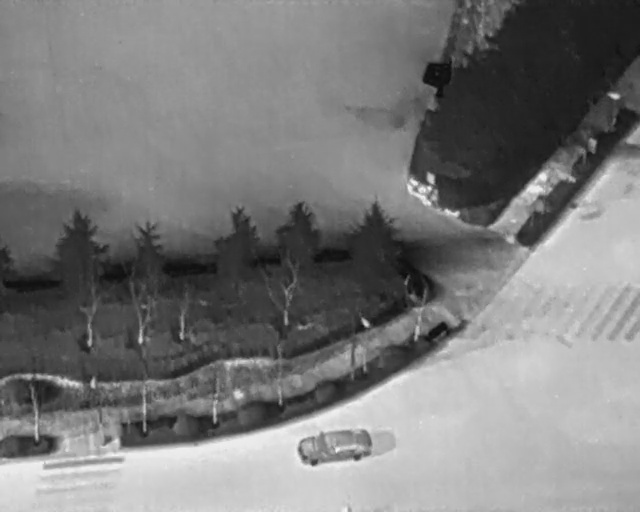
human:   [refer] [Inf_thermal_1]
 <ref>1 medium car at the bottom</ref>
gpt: <box>[[49, 79, 55, 94, 171]]</box>